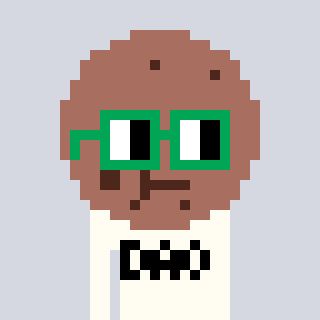
a pixel art character with square green glasses, a cookie-shaped head and a grayscale-colored body on a cool background